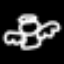
Label: angel